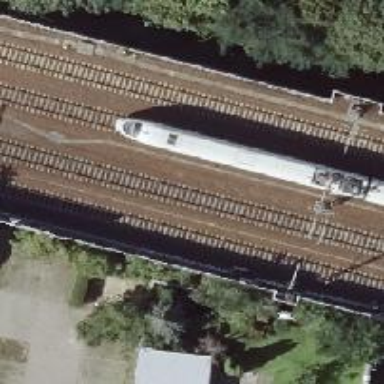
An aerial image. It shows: Railway junction.